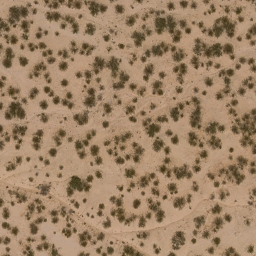
Label: chaparral